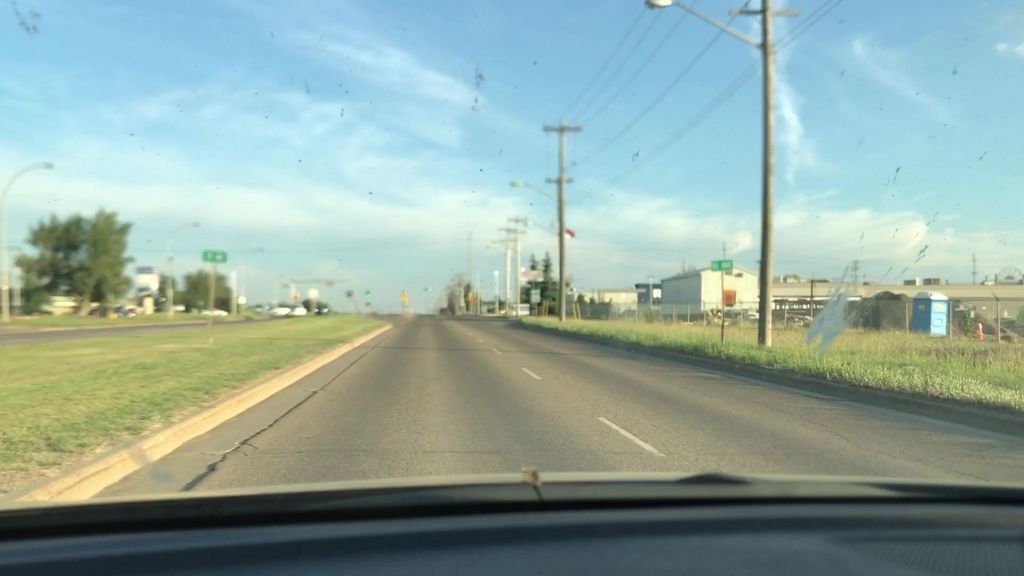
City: edmonton